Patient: sex M, age 70
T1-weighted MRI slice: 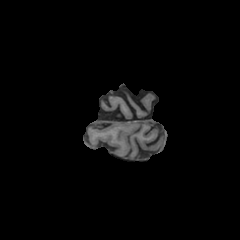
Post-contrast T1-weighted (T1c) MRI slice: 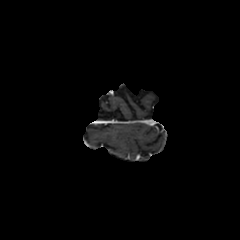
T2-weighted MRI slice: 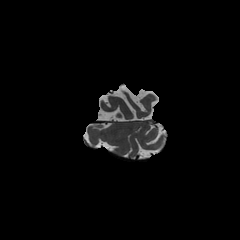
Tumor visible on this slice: no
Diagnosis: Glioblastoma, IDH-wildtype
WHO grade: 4